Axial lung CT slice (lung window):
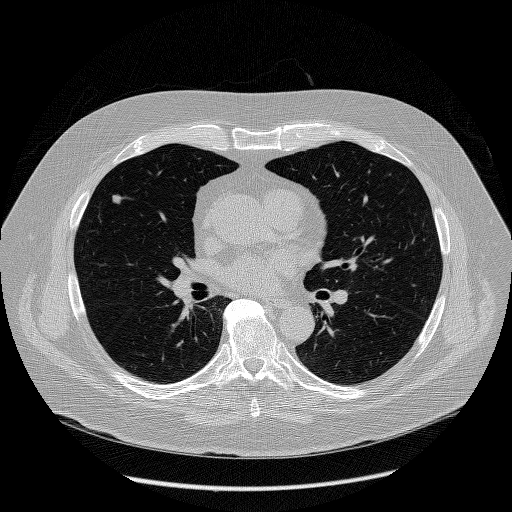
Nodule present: yes
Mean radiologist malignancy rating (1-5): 3.5